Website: macys
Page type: billing-address
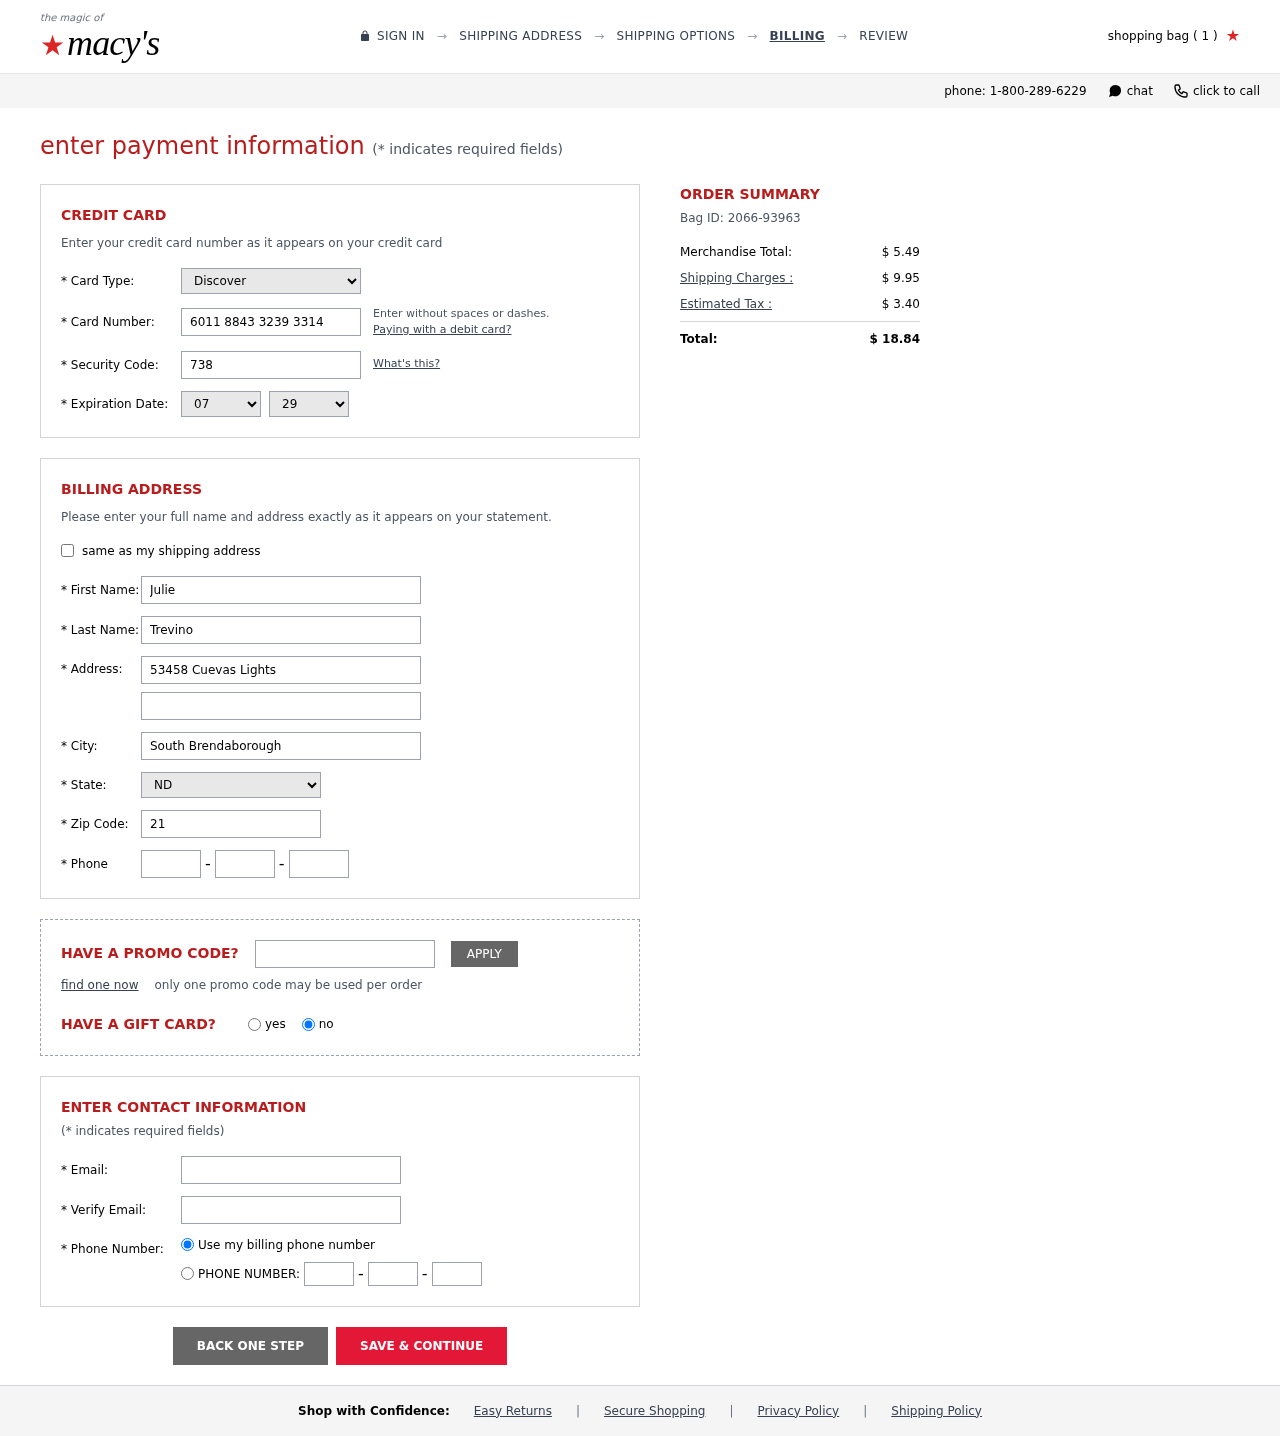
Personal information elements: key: PII_CARD_CVV
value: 738
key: PII_CARD_EXPIRY_MONTH
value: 07
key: PII_CARD_EXPIRY_YEAR
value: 29
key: PII_CARD_NUMBER
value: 6011 8843 3239 3314
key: PII_CARD_TYPE
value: Discover
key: PII_CITY
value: South Brendaborough
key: PII_EMAIL
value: julie.trevino@gmail.com
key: PII_FIRSTNAME
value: Julie
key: PII_LASTNAME
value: Trevino
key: PII_PHONE_AREA
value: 770
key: PII_PHONE_PREFIX
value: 402
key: PII_PHONE_SUFFIX
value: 4120
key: PII_POSTCODE
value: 21721
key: PII_STATE_ABBR
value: ND
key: PII_STREET
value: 53458 Cuevas Lights
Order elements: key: ORDER_NUM_ITEMS
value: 1
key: ORDER_ID
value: Bag ID: 2066-93963
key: ORDER_SUBTOTAL
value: $ 5.49
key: ORDER_SHIPPING_COST
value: $ 9.95
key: ORDER_TAX
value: $ 3.40
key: ORDER_TOTAL
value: $ 18.84